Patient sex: M
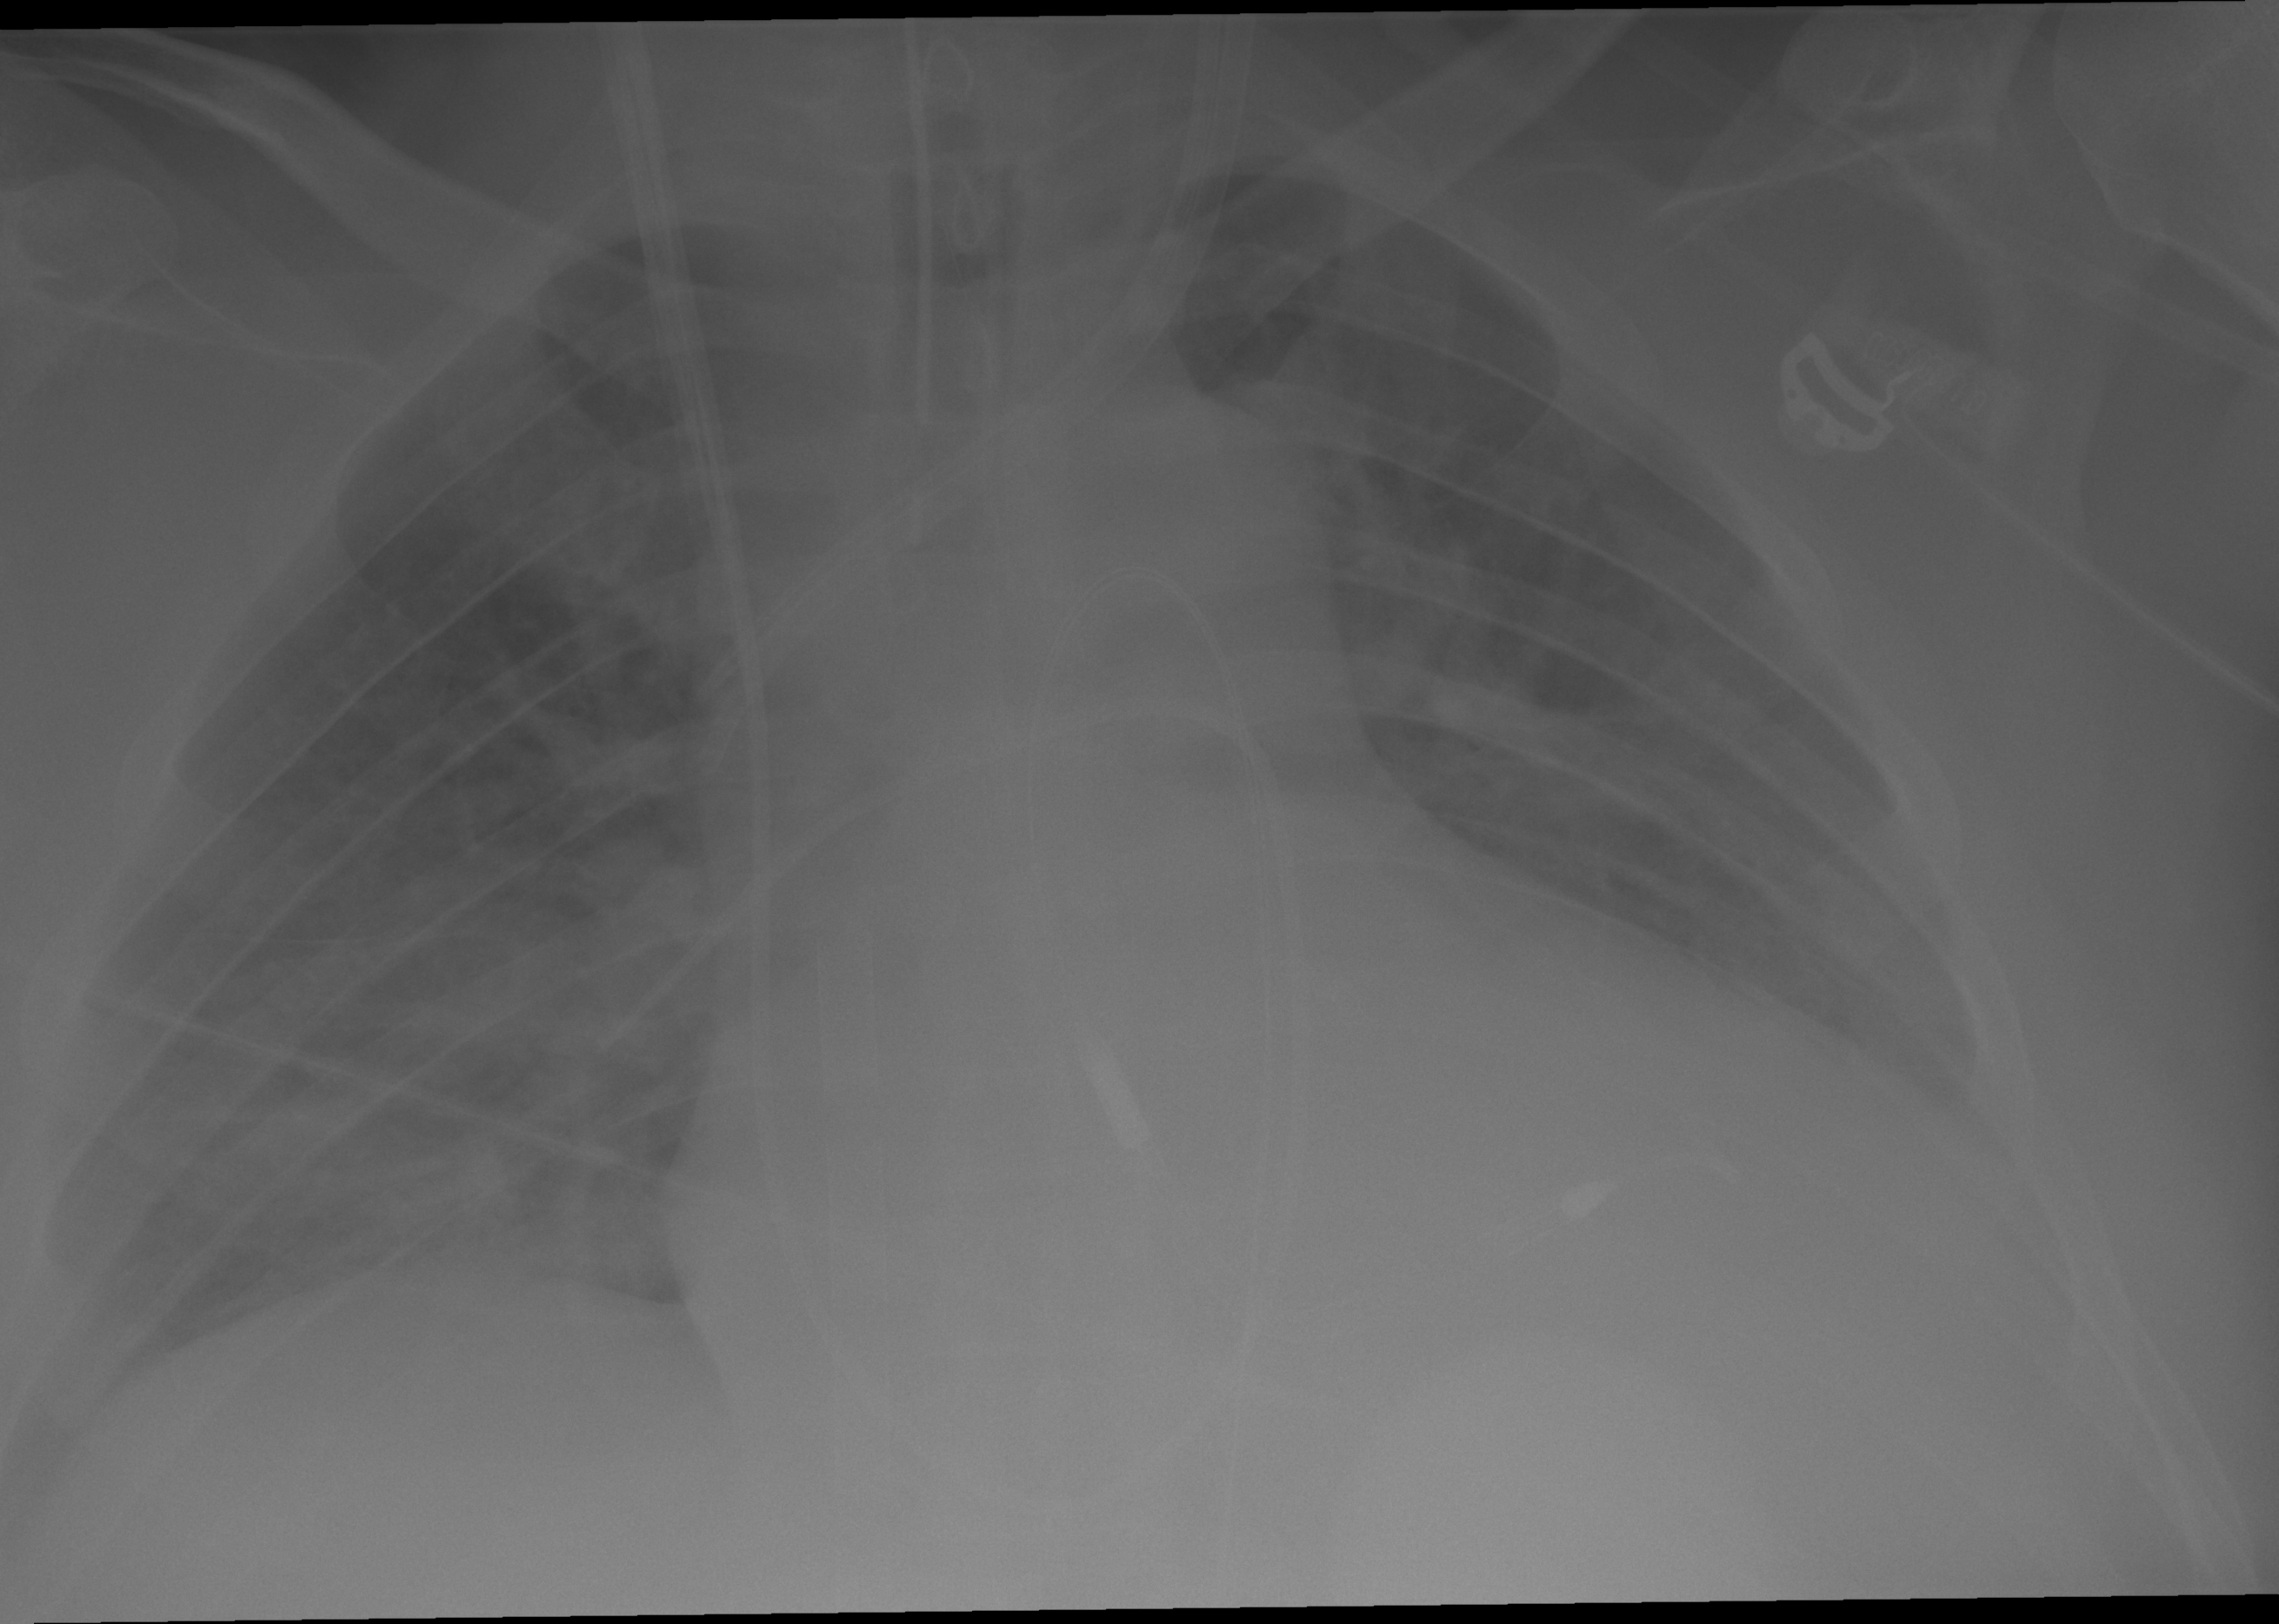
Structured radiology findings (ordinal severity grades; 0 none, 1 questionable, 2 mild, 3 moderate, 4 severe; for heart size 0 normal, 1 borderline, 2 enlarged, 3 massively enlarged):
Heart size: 2
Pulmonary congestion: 2
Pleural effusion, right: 0
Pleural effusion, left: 2
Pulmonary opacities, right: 2
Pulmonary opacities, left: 0
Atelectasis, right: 2
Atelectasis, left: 2